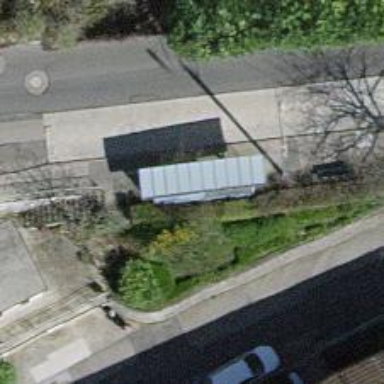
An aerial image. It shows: Bus stop with sheltered platform for public transport.